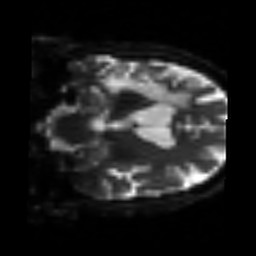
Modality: sbref
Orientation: coronal
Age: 56
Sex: male
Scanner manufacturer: siemens
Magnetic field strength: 3 T
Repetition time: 3.2 s
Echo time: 0.081 s